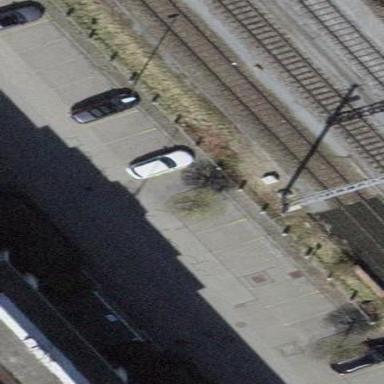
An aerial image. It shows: Asphalt street-side parking area.